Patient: sex F, age 36
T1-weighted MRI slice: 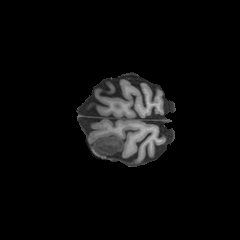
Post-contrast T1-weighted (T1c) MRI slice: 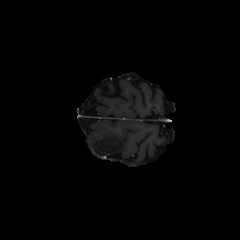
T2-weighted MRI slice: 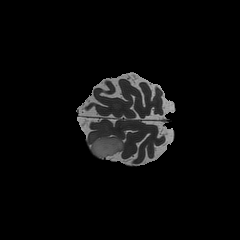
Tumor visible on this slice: yes
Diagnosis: Astrocytoma, IDH-mutant
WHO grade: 3